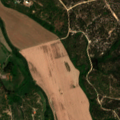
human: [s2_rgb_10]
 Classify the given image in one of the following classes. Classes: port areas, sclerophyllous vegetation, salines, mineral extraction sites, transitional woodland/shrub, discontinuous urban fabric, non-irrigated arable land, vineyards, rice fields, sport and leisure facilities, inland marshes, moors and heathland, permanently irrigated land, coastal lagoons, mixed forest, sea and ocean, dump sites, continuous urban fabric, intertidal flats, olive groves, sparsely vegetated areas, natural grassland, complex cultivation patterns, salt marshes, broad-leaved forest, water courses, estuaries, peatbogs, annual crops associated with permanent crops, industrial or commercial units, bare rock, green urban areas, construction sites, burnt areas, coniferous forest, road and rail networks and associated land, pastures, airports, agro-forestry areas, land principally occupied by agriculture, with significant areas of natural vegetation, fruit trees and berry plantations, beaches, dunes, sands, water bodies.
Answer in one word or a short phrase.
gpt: rice fields, pastures, agro-forestry areas, broad-leaved forest, coniferous forest